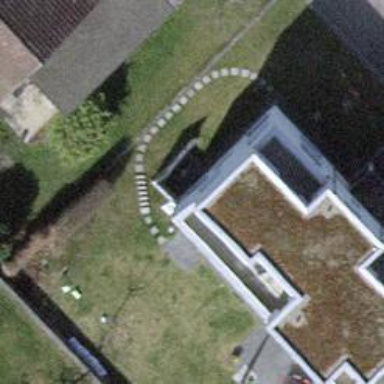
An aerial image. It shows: Building with tile roof.